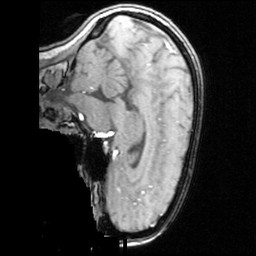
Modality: angio
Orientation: sagittal
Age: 28
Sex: female
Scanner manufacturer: siemens
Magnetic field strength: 3 T
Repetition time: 0.025 s
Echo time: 0.00334 s